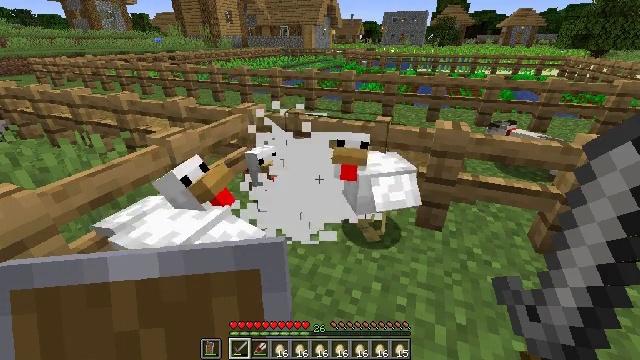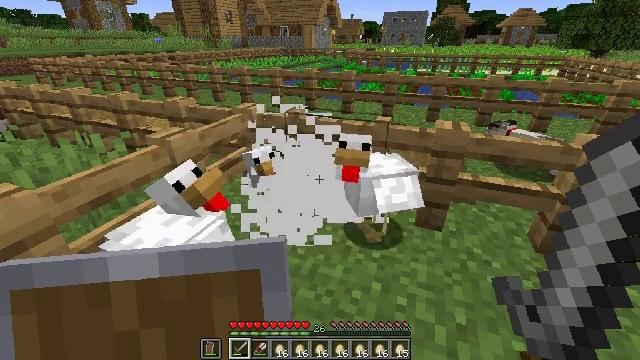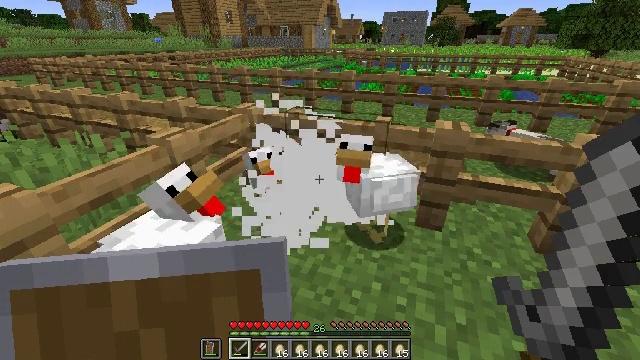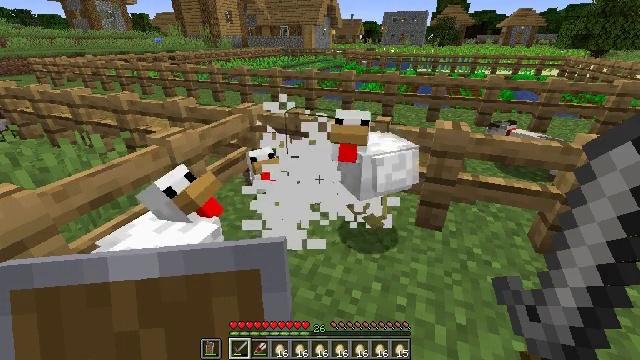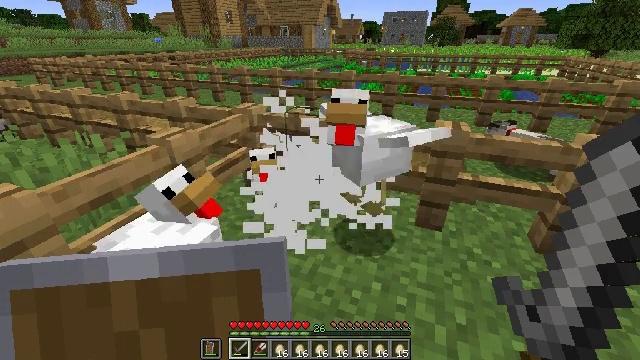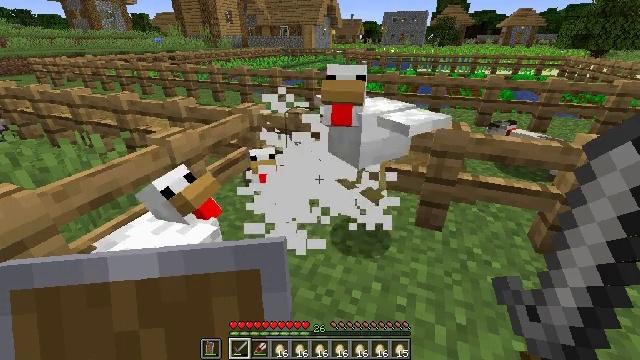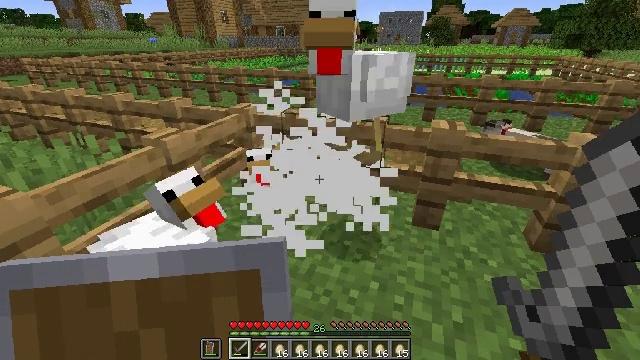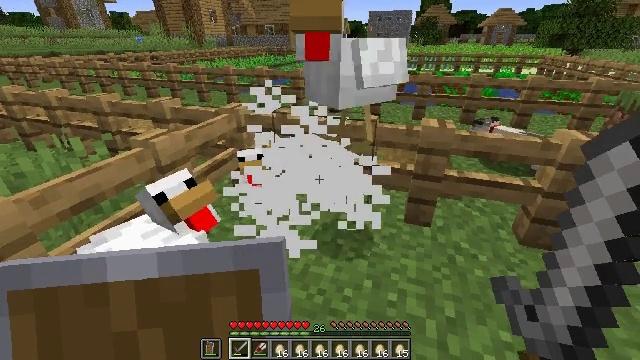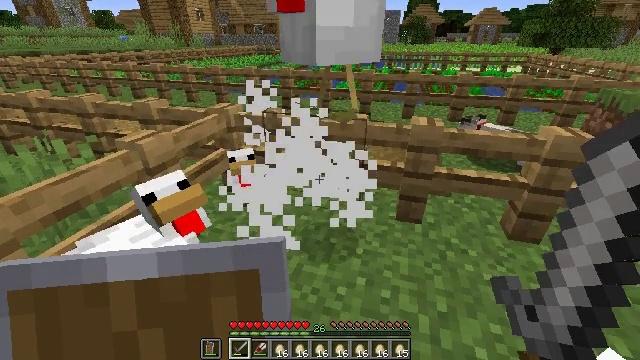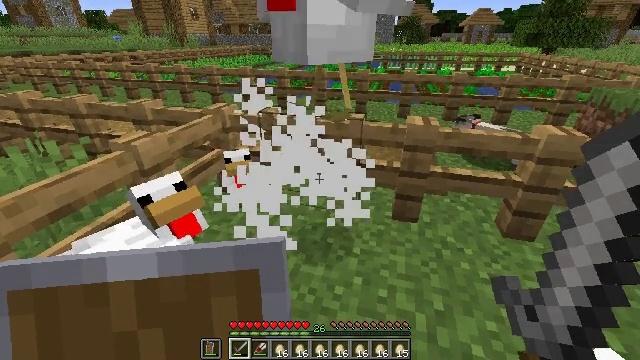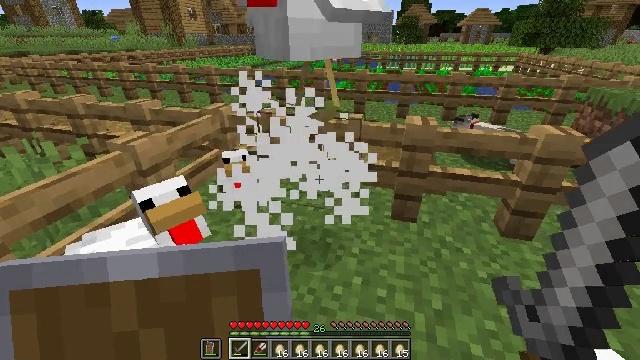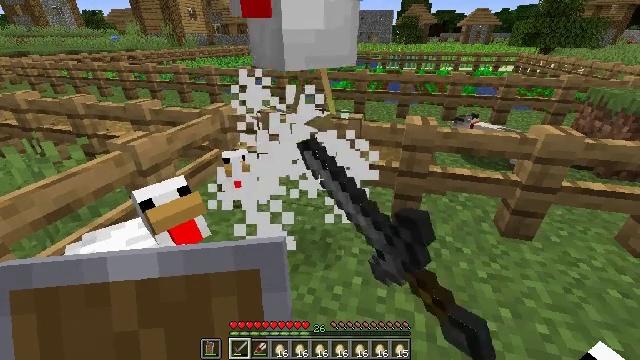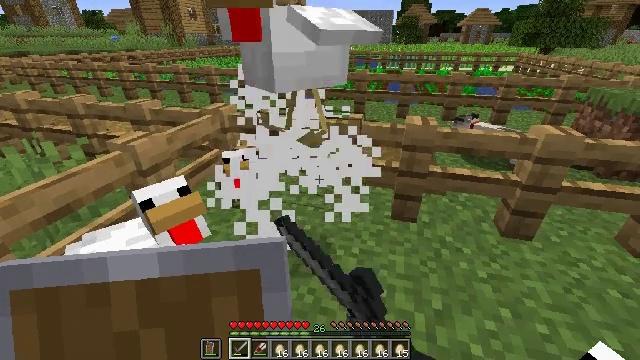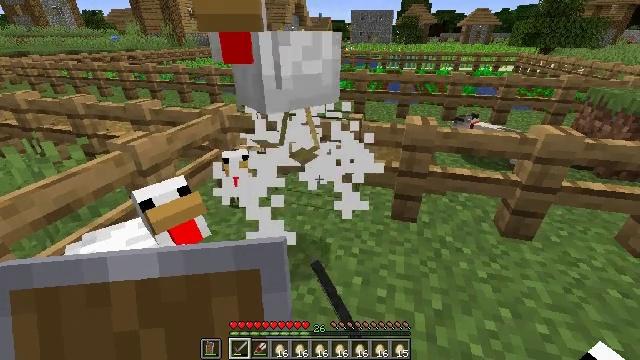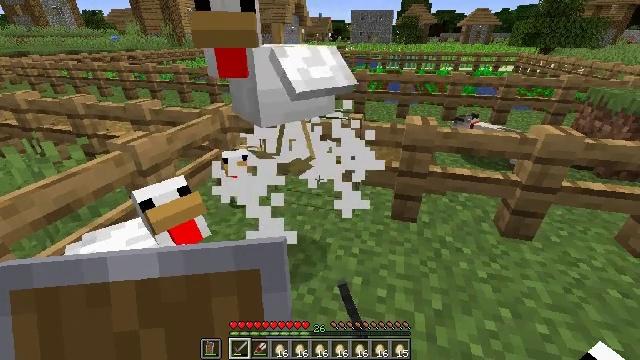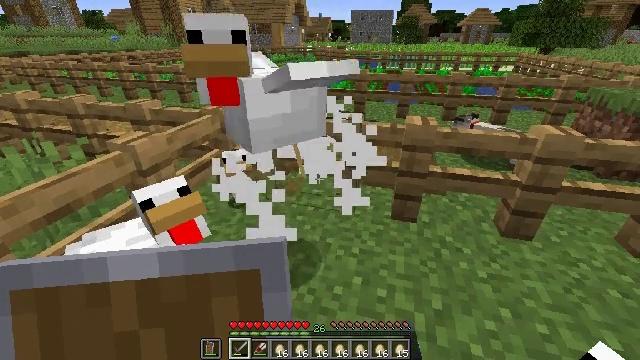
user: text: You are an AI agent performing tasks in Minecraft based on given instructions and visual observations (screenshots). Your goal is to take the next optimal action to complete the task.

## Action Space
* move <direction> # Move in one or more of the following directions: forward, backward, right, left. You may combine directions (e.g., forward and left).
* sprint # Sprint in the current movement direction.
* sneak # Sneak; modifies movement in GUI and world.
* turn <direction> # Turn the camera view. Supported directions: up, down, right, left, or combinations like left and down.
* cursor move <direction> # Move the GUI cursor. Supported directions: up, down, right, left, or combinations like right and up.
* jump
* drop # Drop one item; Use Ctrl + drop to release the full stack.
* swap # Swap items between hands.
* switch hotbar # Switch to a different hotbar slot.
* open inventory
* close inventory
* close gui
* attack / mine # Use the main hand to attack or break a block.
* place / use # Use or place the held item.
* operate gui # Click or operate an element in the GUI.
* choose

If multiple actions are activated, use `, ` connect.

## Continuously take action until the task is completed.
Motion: motion action
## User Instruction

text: Kill the chicken.
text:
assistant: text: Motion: no_op
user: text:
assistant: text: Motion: no_op
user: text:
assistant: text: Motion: no_op
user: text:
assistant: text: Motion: no_op
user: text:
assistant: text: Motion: no_op
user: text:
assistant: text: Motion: no_op
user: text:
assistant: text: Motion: turn right
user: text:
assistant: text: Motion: turn right
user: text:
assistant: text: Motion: no_op
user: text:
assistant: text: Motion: attack / mine
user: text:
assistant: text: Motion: attack / mine
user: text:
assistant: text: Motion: attack / mine
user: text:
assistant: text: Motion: no_op
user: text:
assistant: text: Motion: no_op
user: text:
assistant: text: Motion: no_op
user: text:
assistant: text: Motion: no_op
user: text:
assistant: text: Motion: no_op
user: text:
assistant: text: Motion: turn left and down
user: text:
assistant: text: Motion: turn left and down
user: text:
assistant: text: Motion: turn left and down
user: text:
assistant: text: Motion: turn left and down
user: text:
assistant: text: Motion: turn left
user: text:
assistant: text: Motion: no_op
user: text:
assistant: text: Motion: turn left
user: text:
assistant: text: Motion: turn left
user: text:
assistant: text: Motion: turn left and up
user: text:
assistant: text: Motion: attack / mine
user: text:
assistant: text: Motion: attack / mine
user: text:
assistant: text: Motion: attack / mine
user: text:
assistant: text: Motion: attack / mine